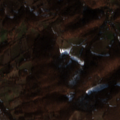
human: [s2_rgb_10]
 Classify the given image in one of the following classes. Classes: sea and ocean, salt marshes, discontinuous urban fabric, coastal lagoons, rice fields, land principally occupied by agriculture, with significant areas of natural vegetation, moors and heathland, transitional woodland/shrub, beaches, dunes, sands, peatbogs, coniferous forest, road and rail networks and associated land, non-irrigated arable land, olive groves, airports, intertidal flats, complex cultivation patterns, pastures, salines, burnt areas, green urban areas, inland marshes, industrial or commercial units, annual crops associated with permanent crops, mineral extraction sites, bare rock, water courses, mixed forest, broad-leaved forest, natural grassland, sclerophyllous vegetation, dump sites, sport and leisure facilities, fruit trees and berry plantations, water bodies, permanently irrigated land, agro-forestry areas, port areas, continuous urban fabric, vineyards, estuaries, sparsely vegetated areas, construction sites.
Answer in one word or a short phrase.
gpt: non-irrigated arable land, complex cultivation patterns, land principally occupied by agriculture, with significant areas of natural vegetation, broad-leaved forest